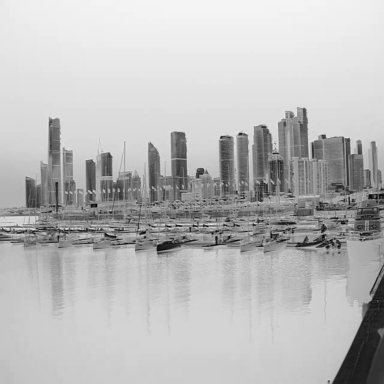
There are three canoes in the infrared image.